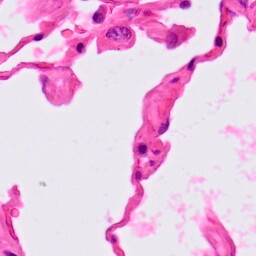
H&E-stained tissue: Lung